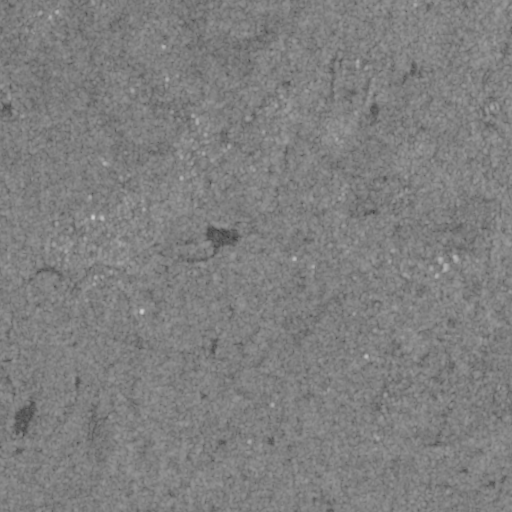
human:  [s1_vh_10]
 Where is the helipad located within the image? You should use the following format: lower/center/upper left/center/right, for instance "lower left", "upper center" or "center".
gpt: The helipad is located in the lower right of the image.
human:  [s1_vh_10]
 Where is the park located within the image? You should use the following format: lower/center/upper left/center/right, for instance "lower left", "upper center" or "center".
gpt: The park is located in the lower right of the image.
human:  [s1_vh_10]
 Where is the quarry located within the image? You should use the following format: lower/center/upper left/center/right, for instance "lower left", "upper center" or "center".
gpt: The quarry is located in the lower left of the image.
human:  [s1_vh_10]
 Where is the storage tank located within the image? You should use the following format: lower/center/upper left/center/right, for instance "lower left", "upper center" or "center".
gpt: The storage tank is located in the upper right of the image.
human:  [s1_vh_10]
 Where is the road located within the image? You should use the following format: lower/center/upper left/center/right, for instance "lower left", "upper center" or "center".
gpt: There is no road in the image.

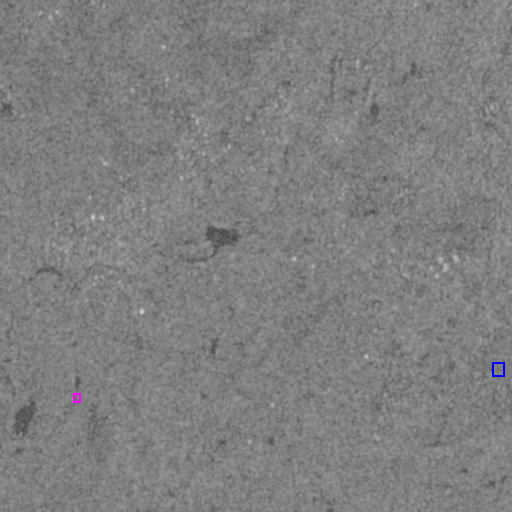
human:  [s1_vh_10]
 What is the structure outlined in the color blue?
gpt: The structure outlined in blue is a park.
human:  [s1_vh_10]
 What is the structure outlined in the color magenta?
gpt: The structure outlined in magenta is a quarry.
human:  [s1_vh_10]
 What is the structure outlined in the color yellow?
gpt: There is no yellow outline.